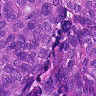
Metastatic tissue present: yes